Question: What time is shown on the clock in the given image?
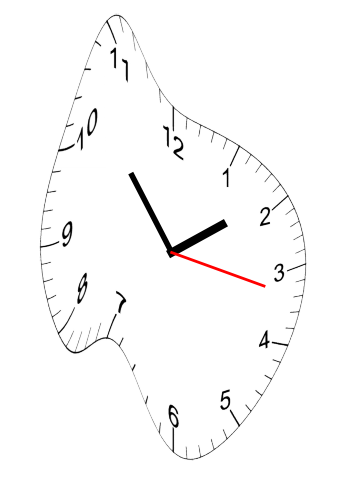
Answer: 01:53:17